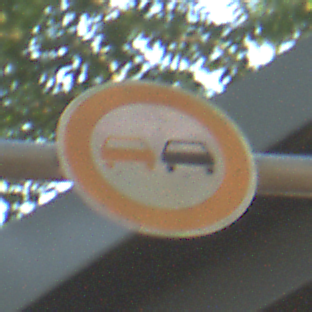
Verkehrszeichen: Ueberholverbot
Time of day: SunriseSunset
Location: Outdoor (Suburban)
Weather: Clear
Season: NotSpecified
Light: Natural